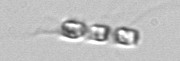
Label: Chaetoceros